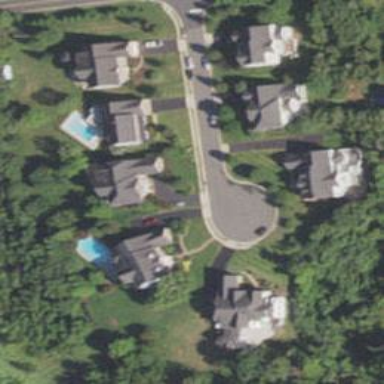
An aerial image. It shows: Residential neighborhood with grassy surroundings.